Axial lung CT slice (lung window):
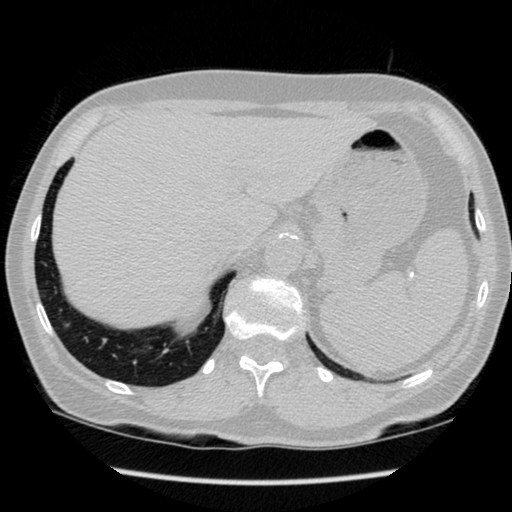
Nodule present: no